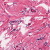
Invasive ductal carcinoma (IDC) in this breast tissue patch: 0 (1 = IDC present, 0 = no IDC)